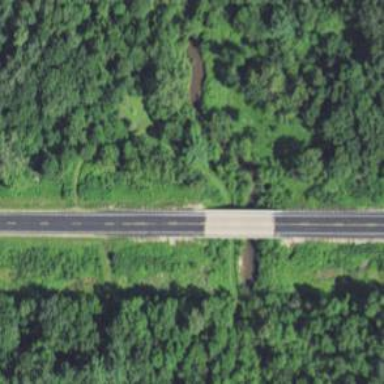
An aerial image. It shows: Primary highway crossing over bridge.